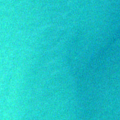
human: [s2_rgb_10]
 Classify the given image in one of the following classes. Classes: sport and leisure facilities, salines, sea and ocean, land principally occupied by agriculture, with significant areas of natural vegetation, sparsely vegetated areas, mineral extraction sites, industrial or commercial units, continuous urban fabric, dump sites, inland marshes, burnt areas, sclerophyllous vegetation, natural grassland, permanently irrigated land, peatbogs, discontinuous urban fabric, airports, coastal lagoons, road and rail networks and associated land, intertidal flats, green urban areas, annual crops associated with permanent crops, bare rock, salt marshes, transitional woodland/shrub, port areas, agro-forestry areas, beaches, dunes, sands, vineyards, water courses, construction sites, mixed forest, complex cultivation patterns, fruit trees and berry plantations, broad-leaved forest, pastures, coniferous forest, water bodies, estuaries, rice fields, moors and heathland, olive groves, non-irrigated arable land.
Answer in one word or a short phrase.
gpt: sea and ocean